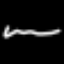
Label: squiggle